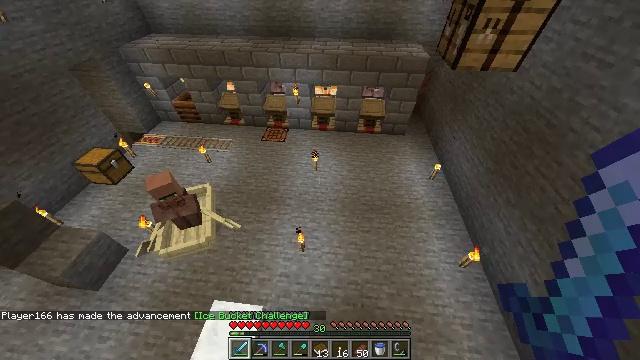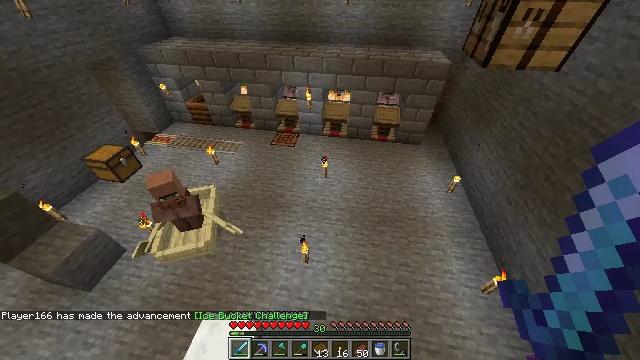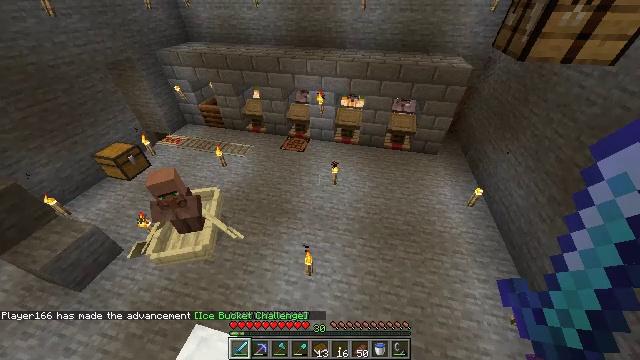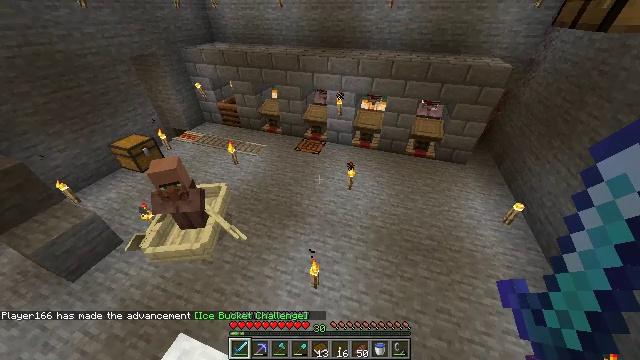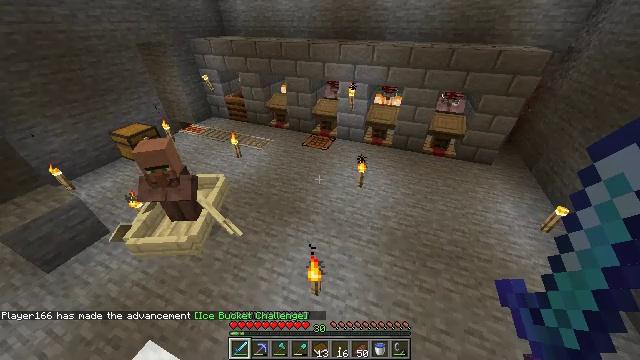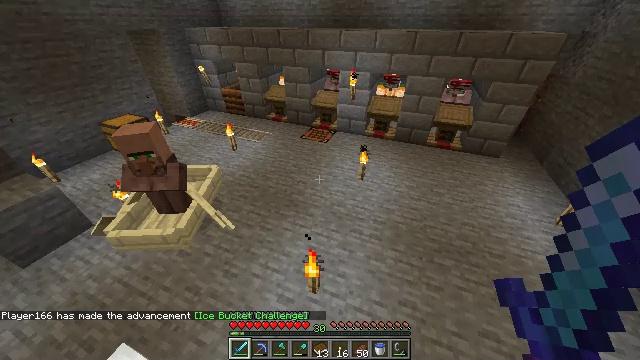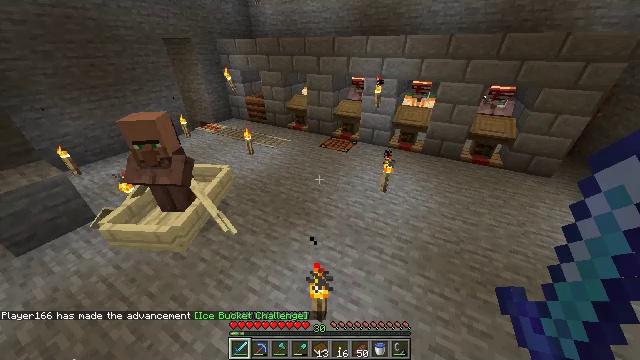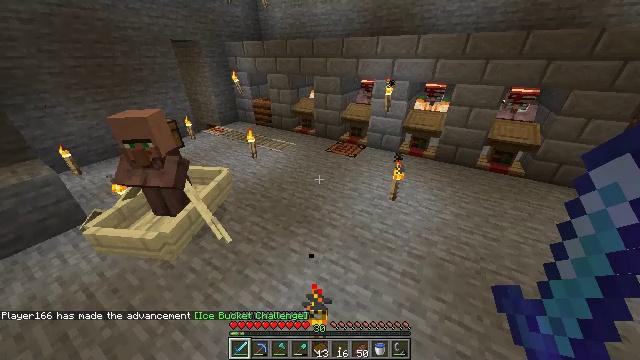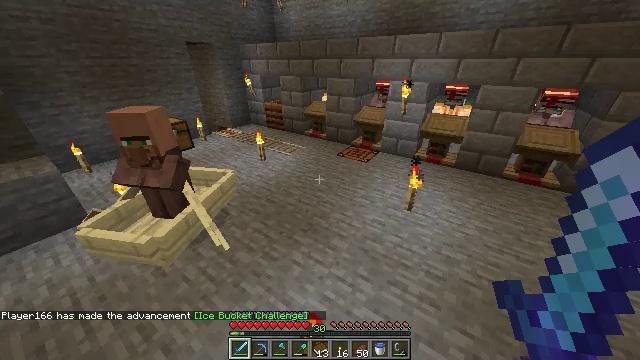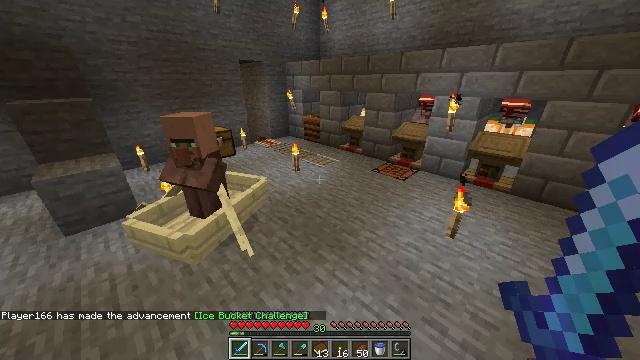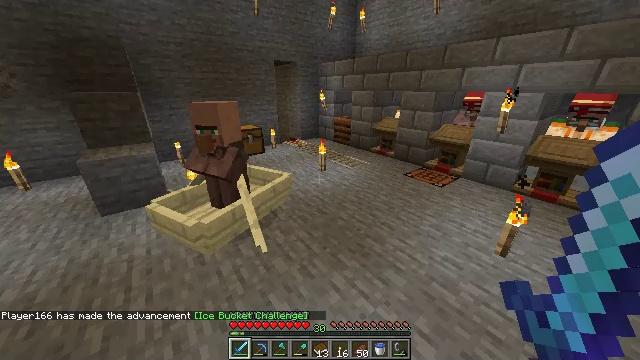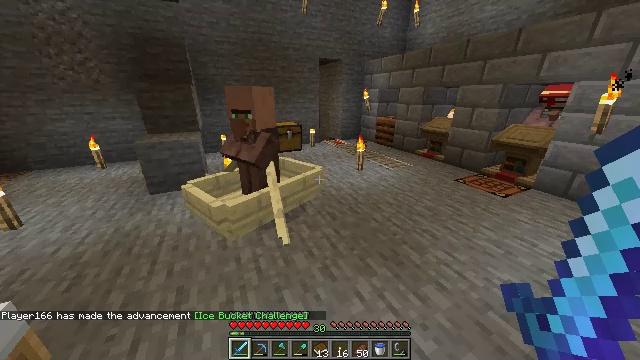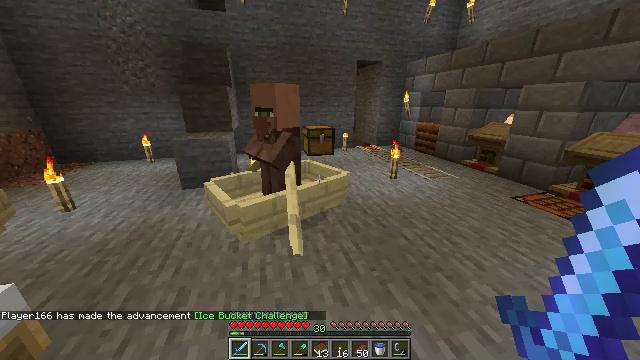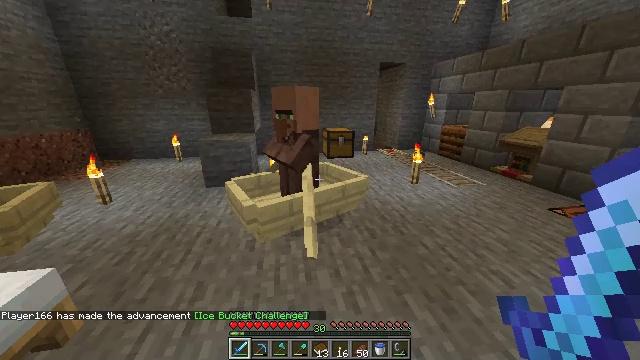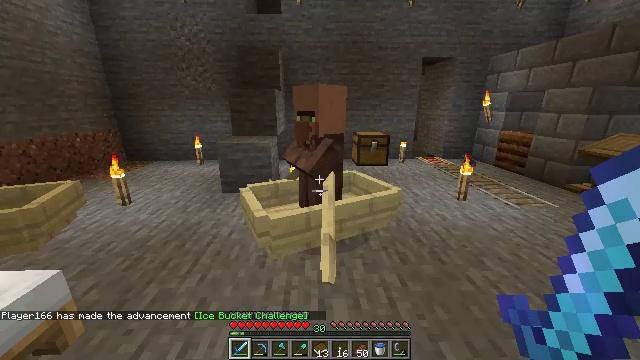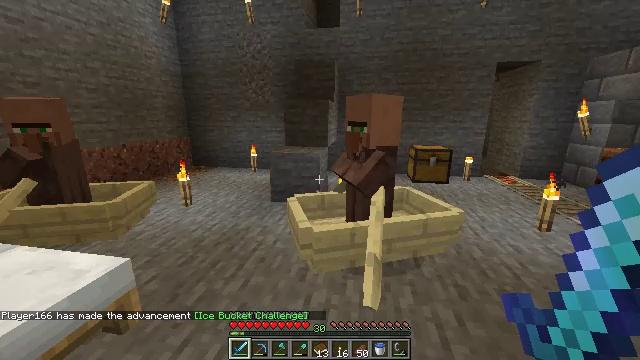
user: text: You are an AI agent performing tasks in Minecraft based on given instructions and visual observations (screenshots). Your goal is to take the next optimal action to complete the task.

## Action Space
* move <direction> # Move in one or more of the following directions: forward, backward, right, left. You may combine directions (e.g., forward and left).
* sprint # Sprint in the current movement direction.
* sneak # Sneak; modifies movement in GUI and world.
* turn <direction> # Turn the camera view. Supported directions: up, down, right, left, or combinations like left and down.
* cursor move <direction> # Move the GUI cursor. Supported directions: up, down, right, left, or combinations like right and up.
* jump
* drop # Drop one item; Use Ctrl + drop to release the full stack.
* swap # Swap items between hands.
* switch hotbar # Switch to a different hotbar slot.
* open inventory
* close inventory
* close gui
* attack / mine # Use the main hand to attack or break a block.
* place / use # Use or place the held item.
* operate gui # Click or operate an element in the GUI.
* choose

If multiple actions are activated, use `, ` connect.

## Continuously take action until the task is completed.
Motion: motion action
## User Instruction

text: Retrieve the powered rail for later use.
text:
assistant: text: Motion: move forward, sprint, turn left and up
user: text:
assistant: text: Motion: move forward, sprint, turn left and up
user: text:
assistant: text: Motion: move forward, sprint, turn left and up
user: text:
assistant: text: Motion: move forward, sprint, turn left and up
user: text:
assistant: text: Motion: move forward, sprint
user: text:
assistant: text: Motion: move forward, sprint, turn left and up
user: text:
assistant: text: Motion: move forward, sprint, turn left and up
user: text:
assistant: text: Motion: move forward, sprint, turn left and up
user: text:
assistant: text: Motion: move forward, sprint, turn left and up
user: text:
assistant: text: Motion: move forward, sprint, turn left and up
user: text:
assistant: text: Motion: move forward, sprint, turn left and up
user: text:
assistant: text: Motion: turn left and up
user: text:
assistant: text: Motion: turn left
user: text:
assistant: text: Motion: turn left and up
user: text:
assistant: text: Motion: turn left and up
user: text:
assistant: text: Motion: turn left and up
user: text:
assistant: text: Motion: turn left and up
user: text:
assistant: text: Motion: move right, turn left and up
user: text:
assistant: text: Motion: move right, turn left
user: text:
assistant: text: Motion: move right
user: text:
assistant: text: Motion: move forward and move right
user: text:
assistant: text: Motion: move forward and move right
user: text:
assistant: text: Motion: move forward and move right, turn right
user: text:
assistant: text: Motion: move forward and move right, turn right and down
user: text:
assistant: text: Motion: move forward and move right, turn right and down
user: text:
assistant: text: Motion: move right, turn right and down
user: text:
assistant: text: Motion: move right, turn right and down
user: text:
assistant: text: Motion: move right, turn right
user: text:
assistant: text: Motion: move right
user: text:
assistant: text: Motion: move forward and move right